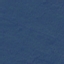
Label: Forest